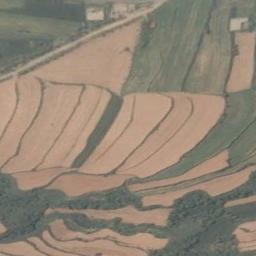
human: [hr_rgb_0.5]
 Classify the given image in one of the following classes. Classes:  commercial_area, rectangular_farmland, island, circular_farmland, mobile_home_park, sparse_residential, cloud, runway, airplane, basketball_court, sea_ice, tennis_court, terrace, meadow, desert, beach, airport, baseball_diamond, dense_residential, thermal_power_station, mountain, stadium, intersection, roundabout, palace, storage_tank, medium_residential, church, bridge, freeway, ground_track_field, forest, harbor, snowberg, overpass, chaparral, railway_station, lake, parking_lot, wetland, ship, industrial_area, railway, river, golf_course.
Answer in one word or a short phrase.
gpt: terrace